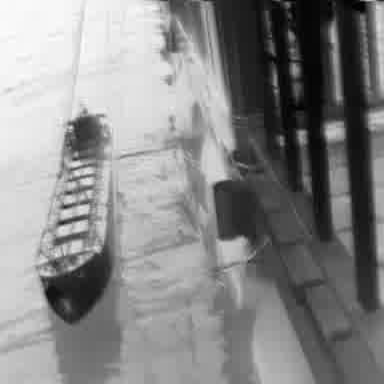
There is a liner in the infrared image.